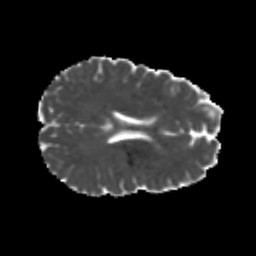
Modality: MD
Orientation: axial
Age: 24
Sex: male
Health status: healthy
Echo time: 0.074 s